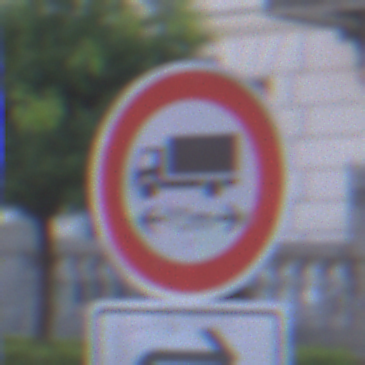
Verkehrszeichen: TatsaechlicheLaenge
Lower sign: RichtungsangabeDurchPfeile5
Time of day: SunriseSunset
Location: Outdoor (Urban)
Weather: PartlyCloudy
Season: NotSpecified
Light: Natural